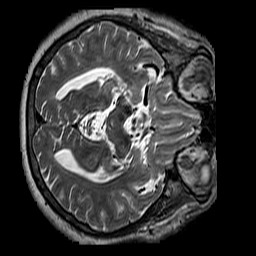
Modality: T2w
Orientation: axial
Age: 59
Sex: male
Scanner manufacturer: siemens
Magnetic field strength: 3 T
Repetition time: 3.2 s
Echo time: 0.212 s